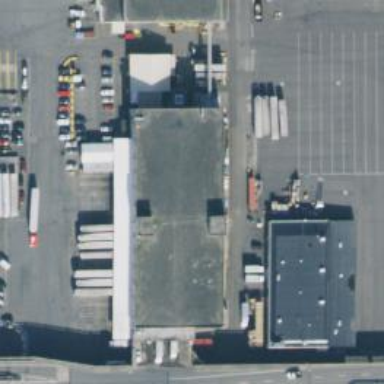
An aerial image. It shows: Warehouse.